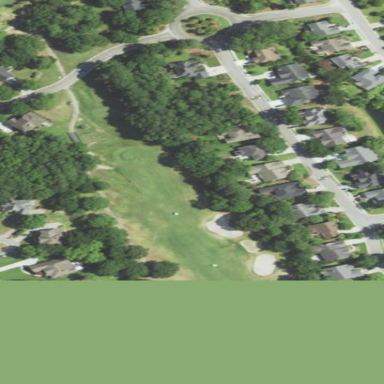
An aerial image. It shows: Area with grass used as rough in golf course.